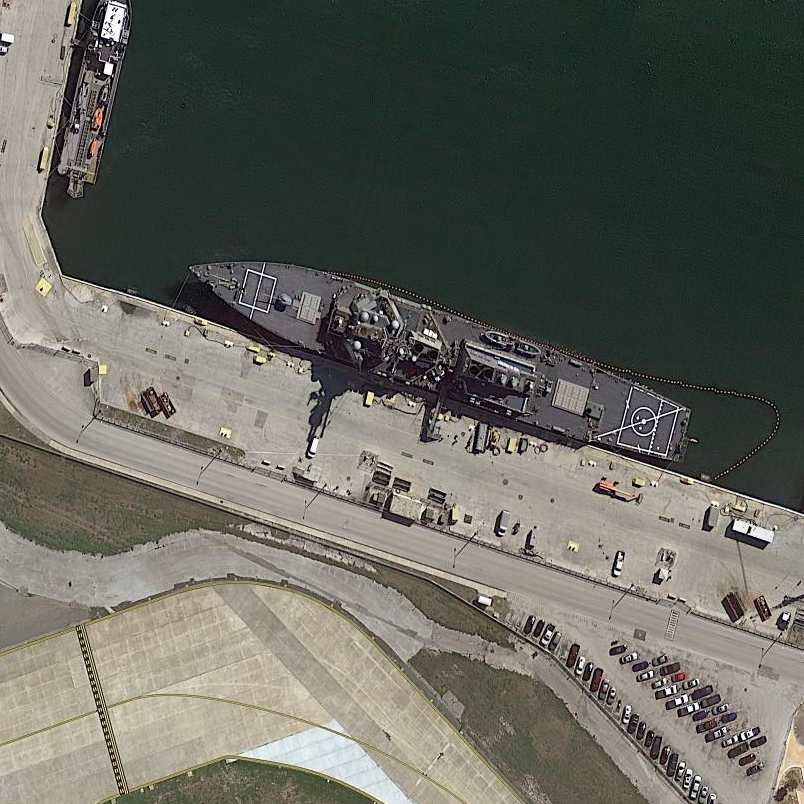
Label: destroyer